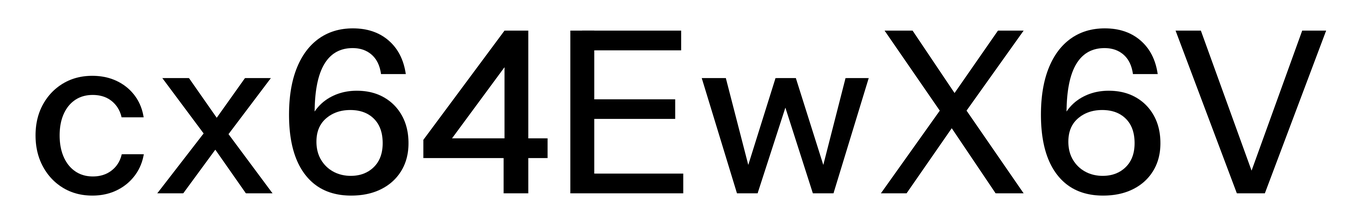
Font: InstrumentSans_Medium